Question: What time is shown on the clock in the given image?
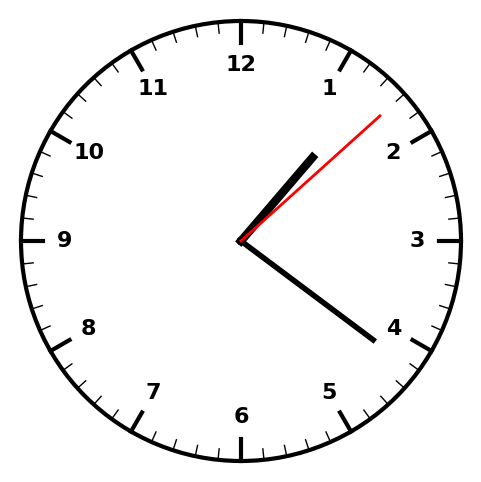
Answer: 01:21:08